Question: I know this question is not fully programmatic, but I know many are wondering the same thing, so I will go ahead and say it: what does the Python logo mean? Someone get it?

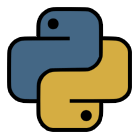
Answer: You mean this one? I think it's just supposed to look like two snakes (pythons).